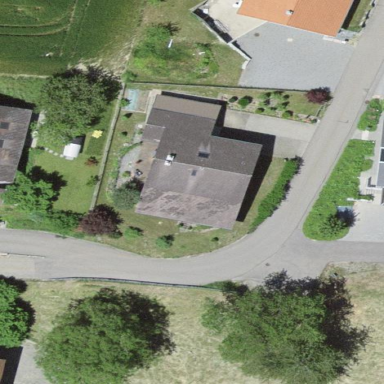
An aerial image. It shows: Residential building.